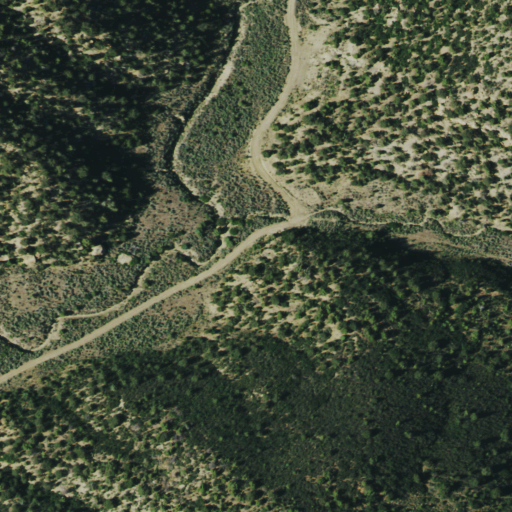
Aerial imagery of valley in Colorado named Wild Cow Canyon containing evergreen forest and shrub